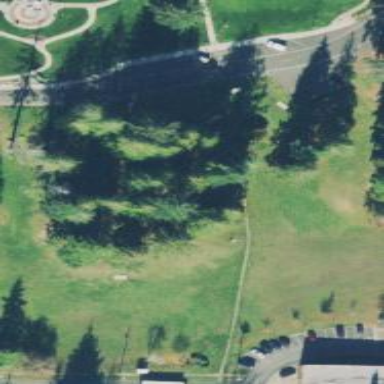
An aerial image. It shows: Disc golf hole.